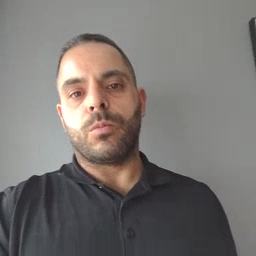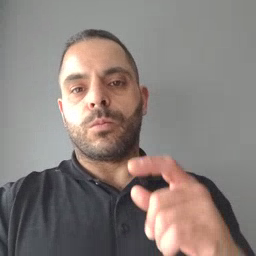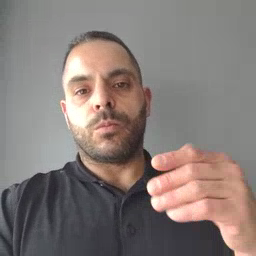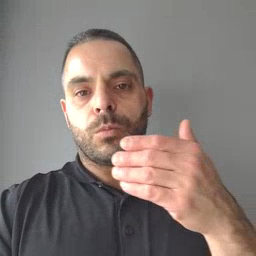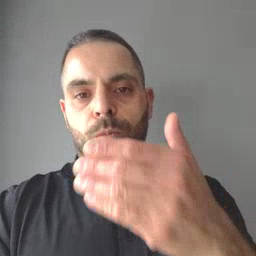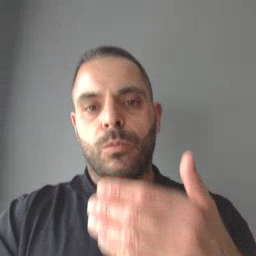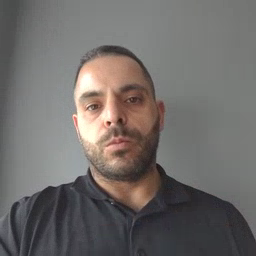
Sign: close